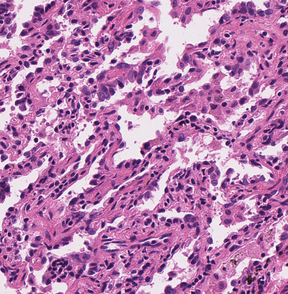
Tumor epithelial tissue: yes
Tumor-associated stroma tissue: yes
Normal tissue: no